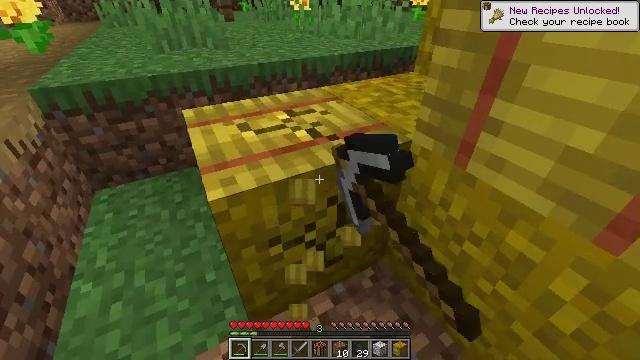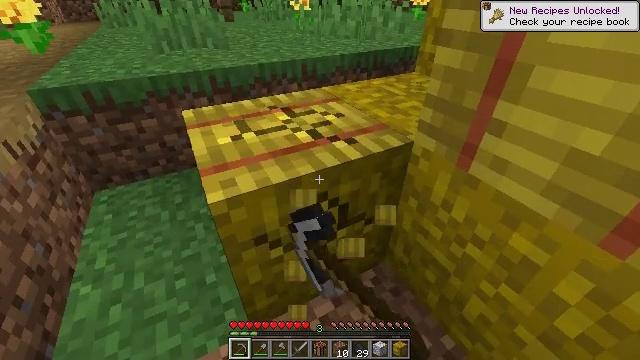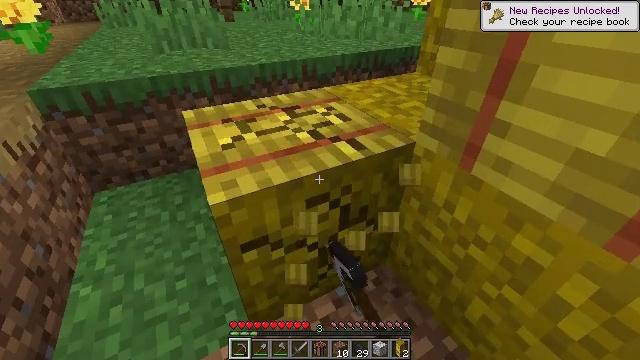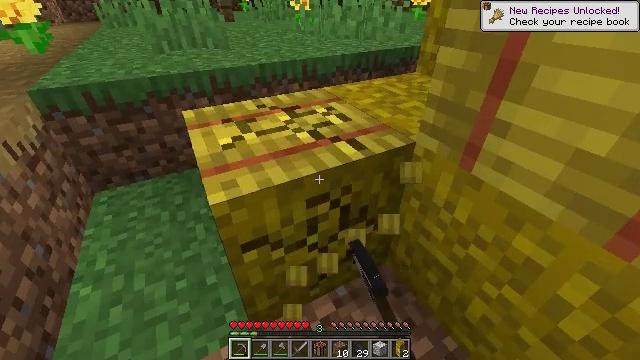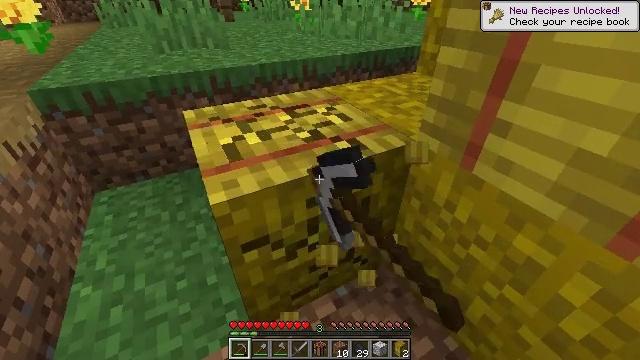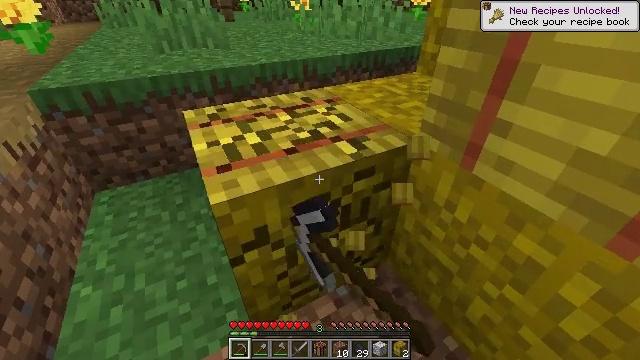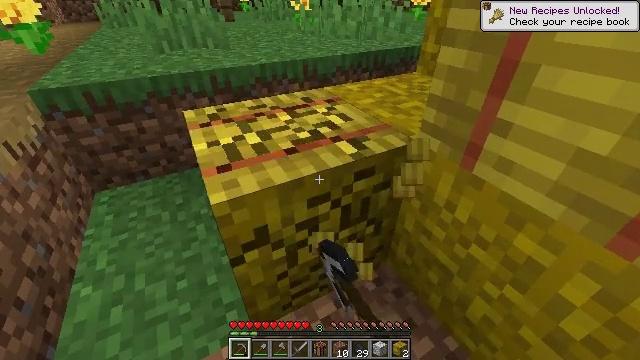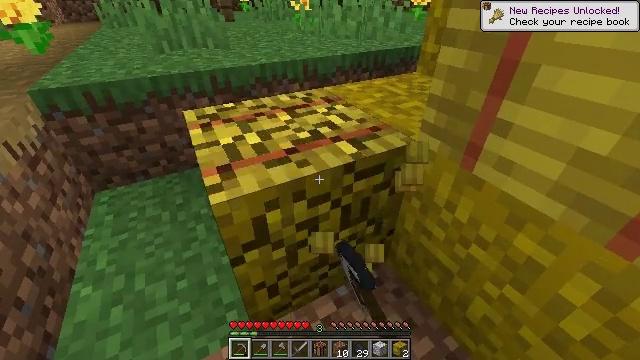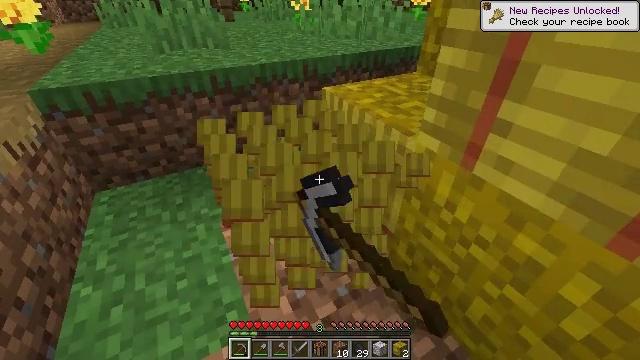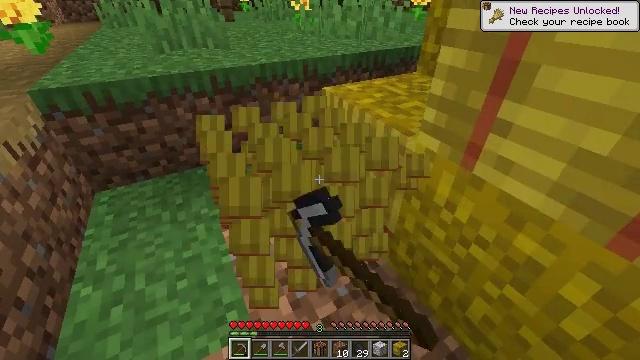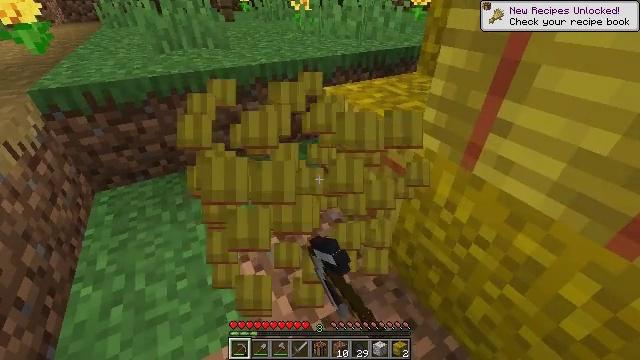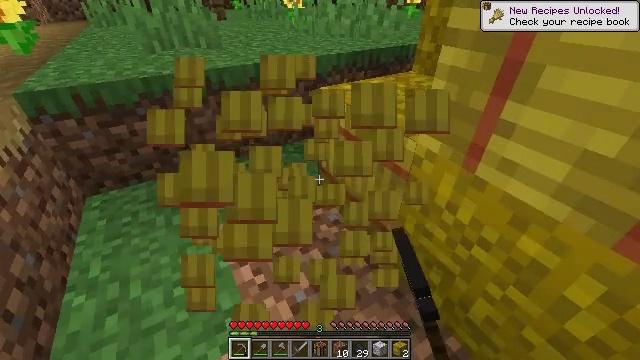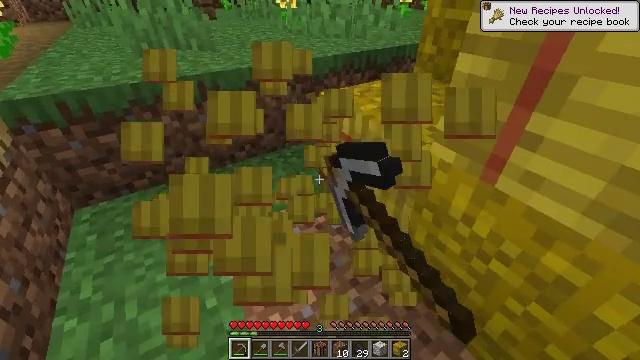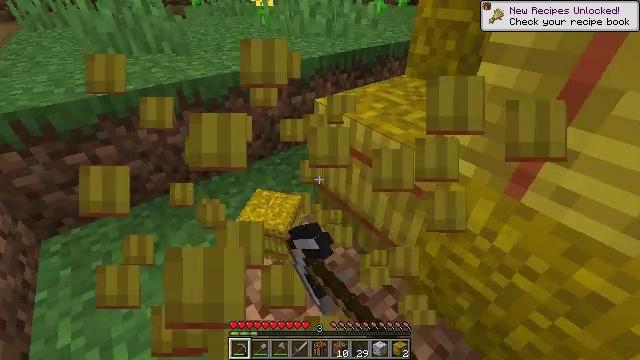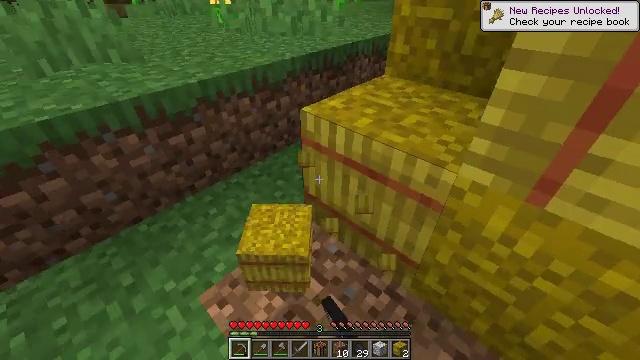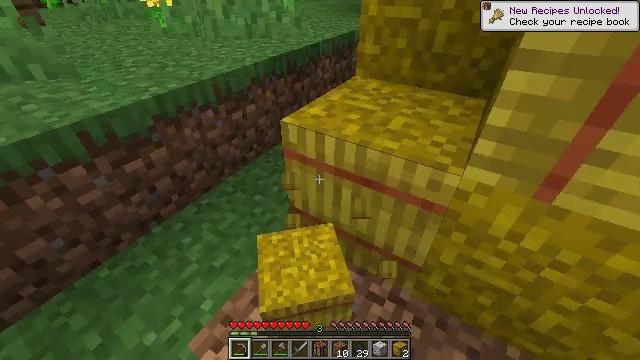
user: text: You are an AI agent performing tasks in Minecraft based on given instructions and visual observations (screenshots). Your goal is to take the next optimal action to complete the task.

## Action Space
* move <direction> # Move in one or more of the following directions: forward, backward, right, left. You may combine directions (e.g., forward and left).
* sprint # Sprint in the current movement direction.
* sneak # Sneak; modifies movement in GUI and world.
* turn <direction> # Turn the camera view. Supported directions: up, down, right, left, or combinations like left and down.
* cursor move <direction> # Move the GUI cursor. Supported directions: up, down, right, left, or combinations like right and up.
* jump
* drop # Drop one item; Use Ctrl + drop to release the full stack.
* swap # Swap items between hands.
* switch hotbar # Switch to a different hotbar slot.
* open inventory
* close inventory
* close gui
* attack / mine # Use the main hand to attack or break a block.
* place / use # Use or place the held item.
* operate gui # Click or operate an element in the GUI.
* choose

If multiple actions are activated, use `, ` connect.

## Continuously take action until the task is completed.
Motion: motion action
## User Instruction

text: Attack the hay block to get hay.
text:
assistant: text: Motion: attack / mine
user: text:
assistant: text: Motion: attack / mine
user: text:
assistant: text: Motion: attack / mine
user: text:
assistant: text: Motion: attack / mine
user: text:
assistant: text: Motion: attack / mine
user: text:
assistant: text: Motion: attack / mine
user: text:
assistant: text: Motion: attack / mine
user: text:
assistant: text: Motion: attack / mine
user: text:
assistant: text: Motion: attack / mine
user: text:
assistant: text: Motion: attack / mine
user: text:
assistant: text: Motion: move forward and move left, turn right, attack / mine
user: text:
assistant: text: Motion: move forward and move left, turn right, attack / mine
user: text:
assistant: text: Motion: move forward and move left, turn right, attack / mine
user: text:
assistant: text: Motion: move forward and move left, turn right, attack / mine
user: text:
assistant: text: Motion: move forward and move left, turn right, attack / mine
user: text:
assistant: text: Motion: turn right, attack / mine
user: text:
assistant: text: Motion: turn right, attack / mine
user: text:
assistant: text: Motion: turn right, attack / mine
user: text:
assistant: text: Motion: turn right, attack / mine
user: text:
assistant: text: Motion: turn right, attack / mine
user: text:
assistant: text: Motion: turn right, attack / mine
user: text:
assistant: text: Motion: turn right, attack / mine
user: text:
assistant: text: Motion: attack / mine
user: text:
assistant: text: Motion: attack / mine
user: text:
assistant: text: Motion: attack / mine
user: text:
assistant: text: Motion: attack / mine
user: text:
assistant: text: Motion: attack / mine
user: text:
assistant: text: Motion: attack / mine
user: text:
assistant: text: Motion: attack / mine
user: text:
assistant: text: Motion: move left, turn right and up, attack / mine